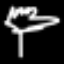
Label: leaf